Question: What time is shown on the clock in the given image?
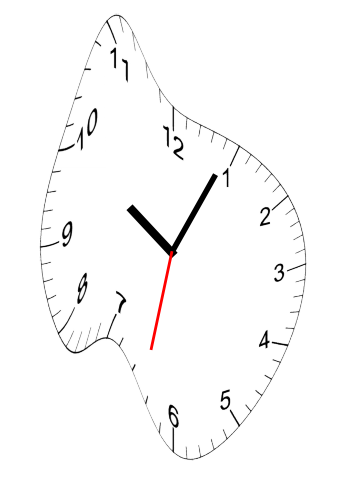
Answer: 10:04:32